Question: I need help with searchBar in landscape mode. I am adding it to the navigationBar titleView - centered:
'''
self.searchBarTop = [[UISearchBar alloc] initWithFrame:CGRectMake(0, 0, 80, 30)];
self.navigationItem.titleView = self.searchBarTop;
'''
In landscape mode it is to big to fit in properly:

Any suggestions?
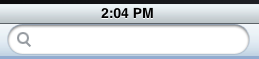
Answer: Obviously this is gray area customizing UISearchBar. I have managed to use another way moving searchBar outside the navigationBar.